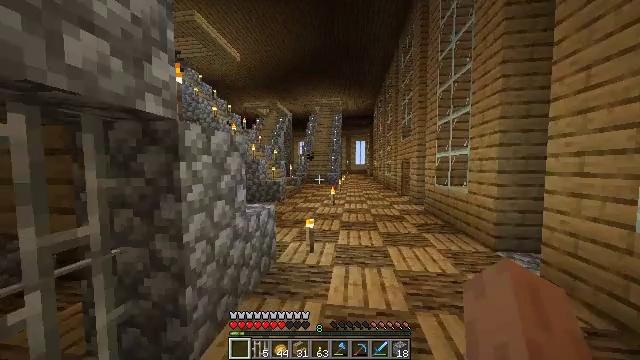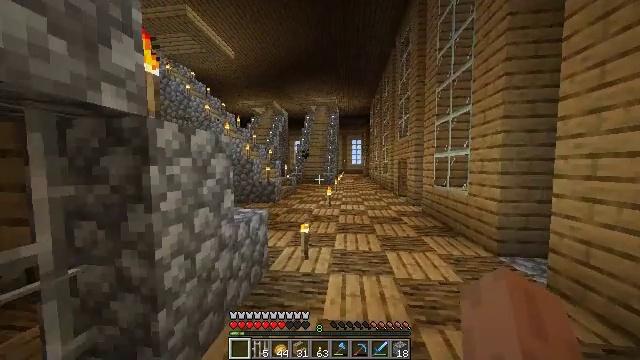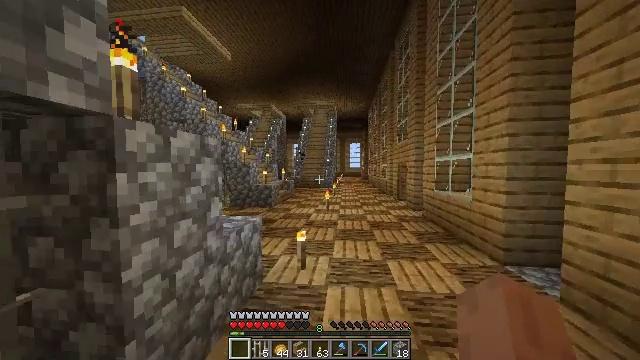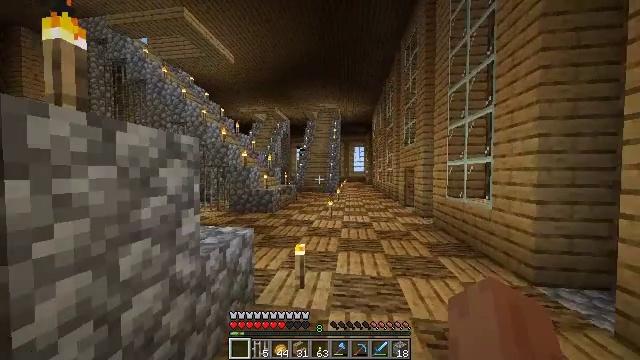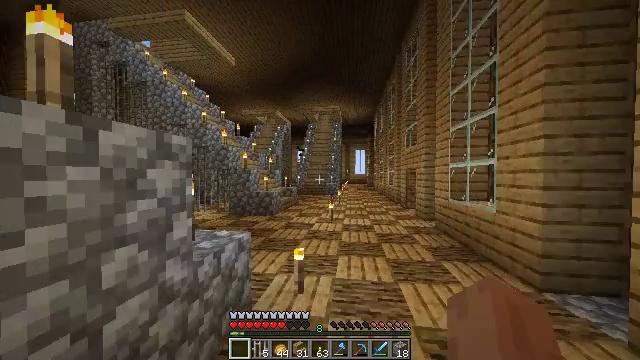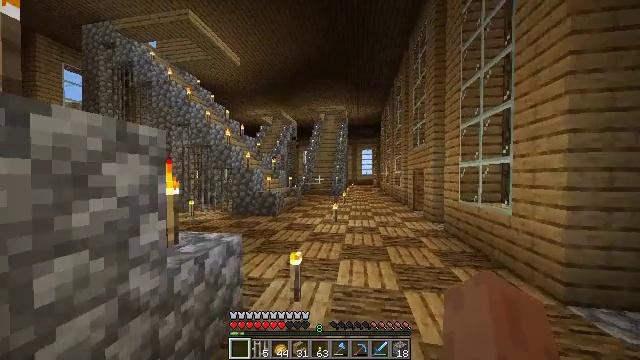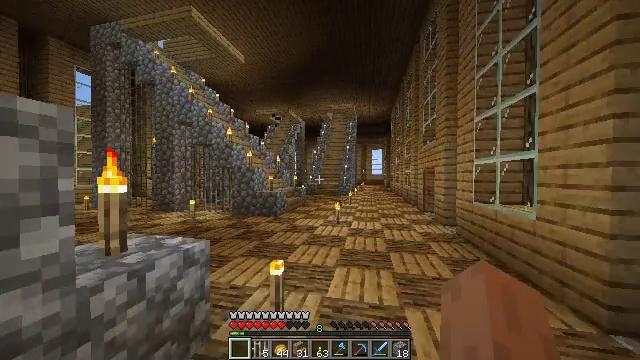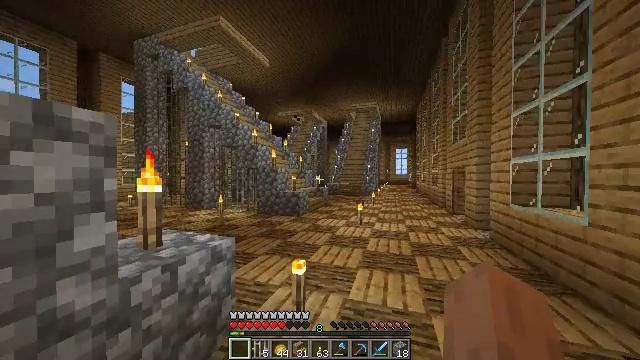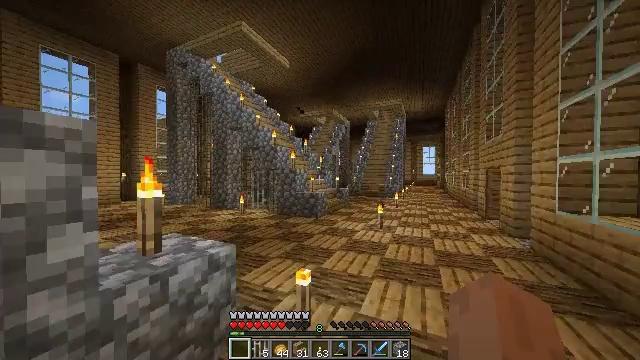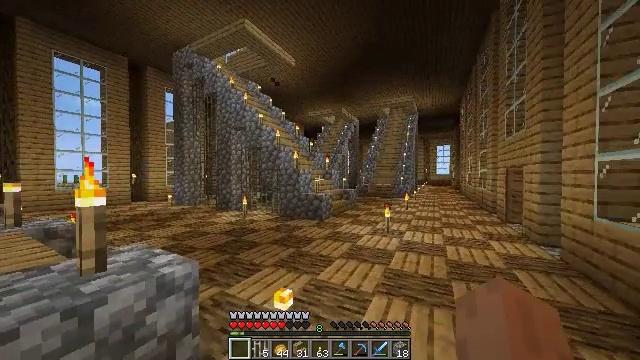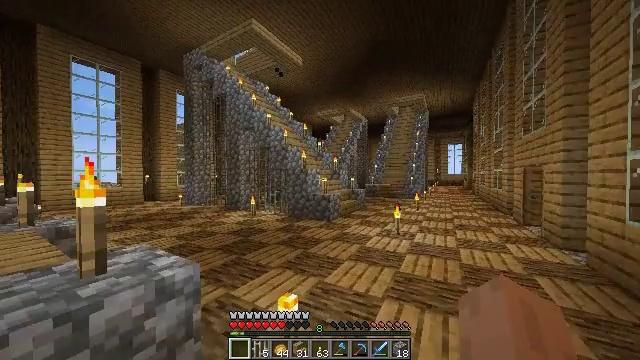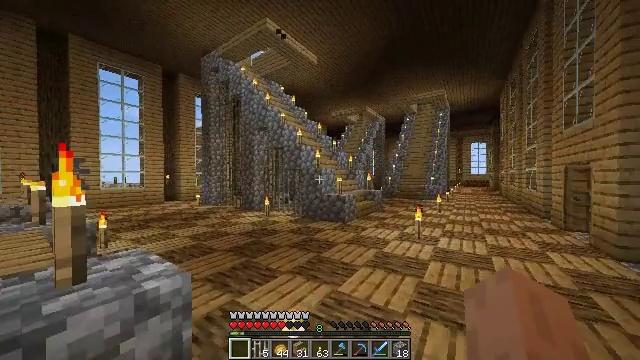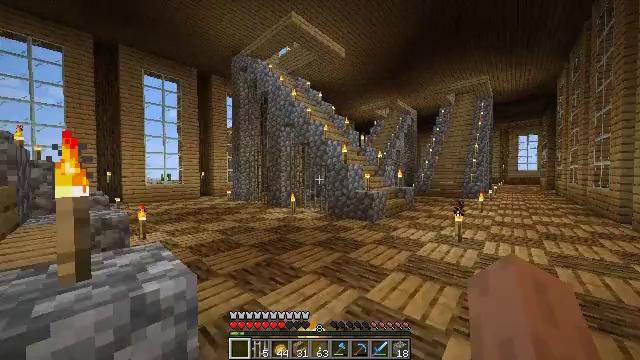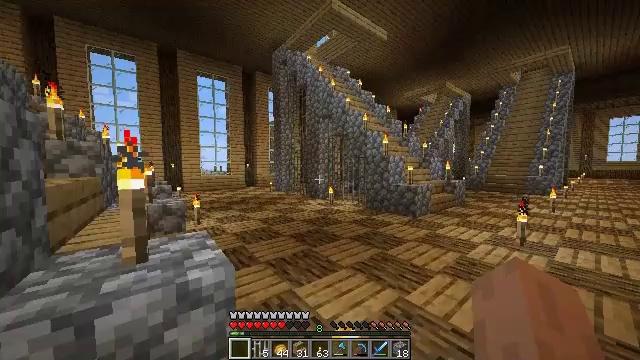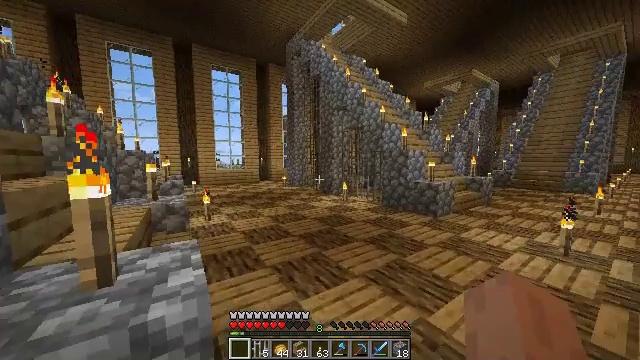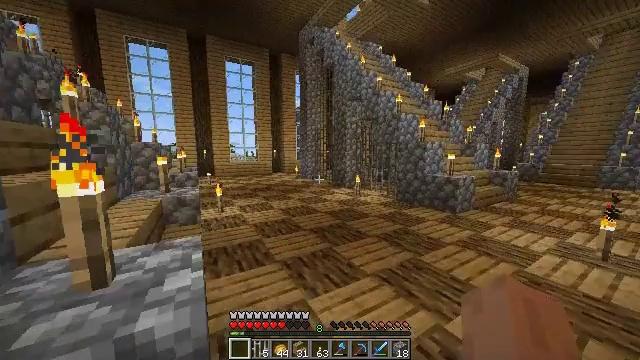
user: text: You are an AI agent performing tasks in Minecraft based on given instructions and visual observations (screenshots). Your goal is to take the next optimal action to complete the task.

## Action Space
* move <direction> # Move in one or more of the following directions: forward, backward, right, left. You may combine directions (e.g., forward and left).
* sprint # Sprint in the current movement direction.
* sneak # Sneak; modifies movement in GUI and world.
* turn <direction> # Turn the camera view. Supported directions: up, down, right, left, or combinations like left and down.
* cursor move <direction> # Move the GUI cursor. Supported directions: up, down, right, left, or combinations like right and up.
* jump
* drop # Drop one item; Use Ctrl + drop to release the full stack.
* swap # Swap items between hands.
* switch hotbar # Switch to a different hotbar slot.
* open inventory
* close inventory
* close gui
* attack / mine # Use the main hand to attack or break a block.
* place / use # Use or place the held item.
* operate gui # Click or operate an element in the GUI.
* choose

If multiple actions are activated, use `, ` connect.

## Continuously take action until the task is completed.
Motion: motion action
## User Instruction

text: Recycle the crafting table.
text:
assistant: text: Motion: move forward, turn right
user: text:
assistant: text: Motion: move forward
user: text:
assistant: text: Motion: move forward, turn left and up
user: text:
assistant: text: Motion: move forward and move right
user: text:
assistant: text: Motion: move forward and move right, turn left
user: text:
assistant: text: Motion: move forward and move right, turn left
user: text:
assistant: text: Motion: move forward and move right, sprint, turn left
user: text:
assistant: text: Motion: move forward and move right, sprint, turn left
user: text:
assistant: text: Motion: move forward, sprint, turn left
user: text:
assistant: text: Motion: move forward, sprint, turn left
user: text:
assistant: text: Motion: move forward, sprint, turn left
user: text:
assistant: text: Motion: move forward, turn left
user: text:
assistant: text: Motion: move forward, turn left and down
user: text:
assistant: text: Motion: move forward, turn left and down
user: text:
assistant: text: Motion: move forward, turn left and down
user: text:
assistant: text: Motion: move forward, turn left and down
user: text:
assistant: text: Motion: move forward, turn left and down, jump
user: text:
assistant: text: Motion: move forward, turn left, jump
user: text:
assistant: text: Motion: move forward, turn left, jump
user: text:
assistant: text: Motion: move forward, turn left, jump
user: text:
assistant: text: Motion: move forward, turn left, jump
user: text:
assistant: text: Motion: move forward, jump
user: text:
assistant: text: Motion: move forward, jump
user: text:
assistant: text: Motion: move forward, jump
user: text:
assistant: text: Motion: move forward, jump
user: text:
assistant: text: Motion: move forward, sprint, jump
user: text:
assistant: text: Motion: move forward, sprint, jump
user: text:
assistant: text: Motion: move forward, sprint, jump
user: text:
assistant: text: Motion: move forward, sprint, jump
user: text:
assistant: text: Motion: move forward, jump